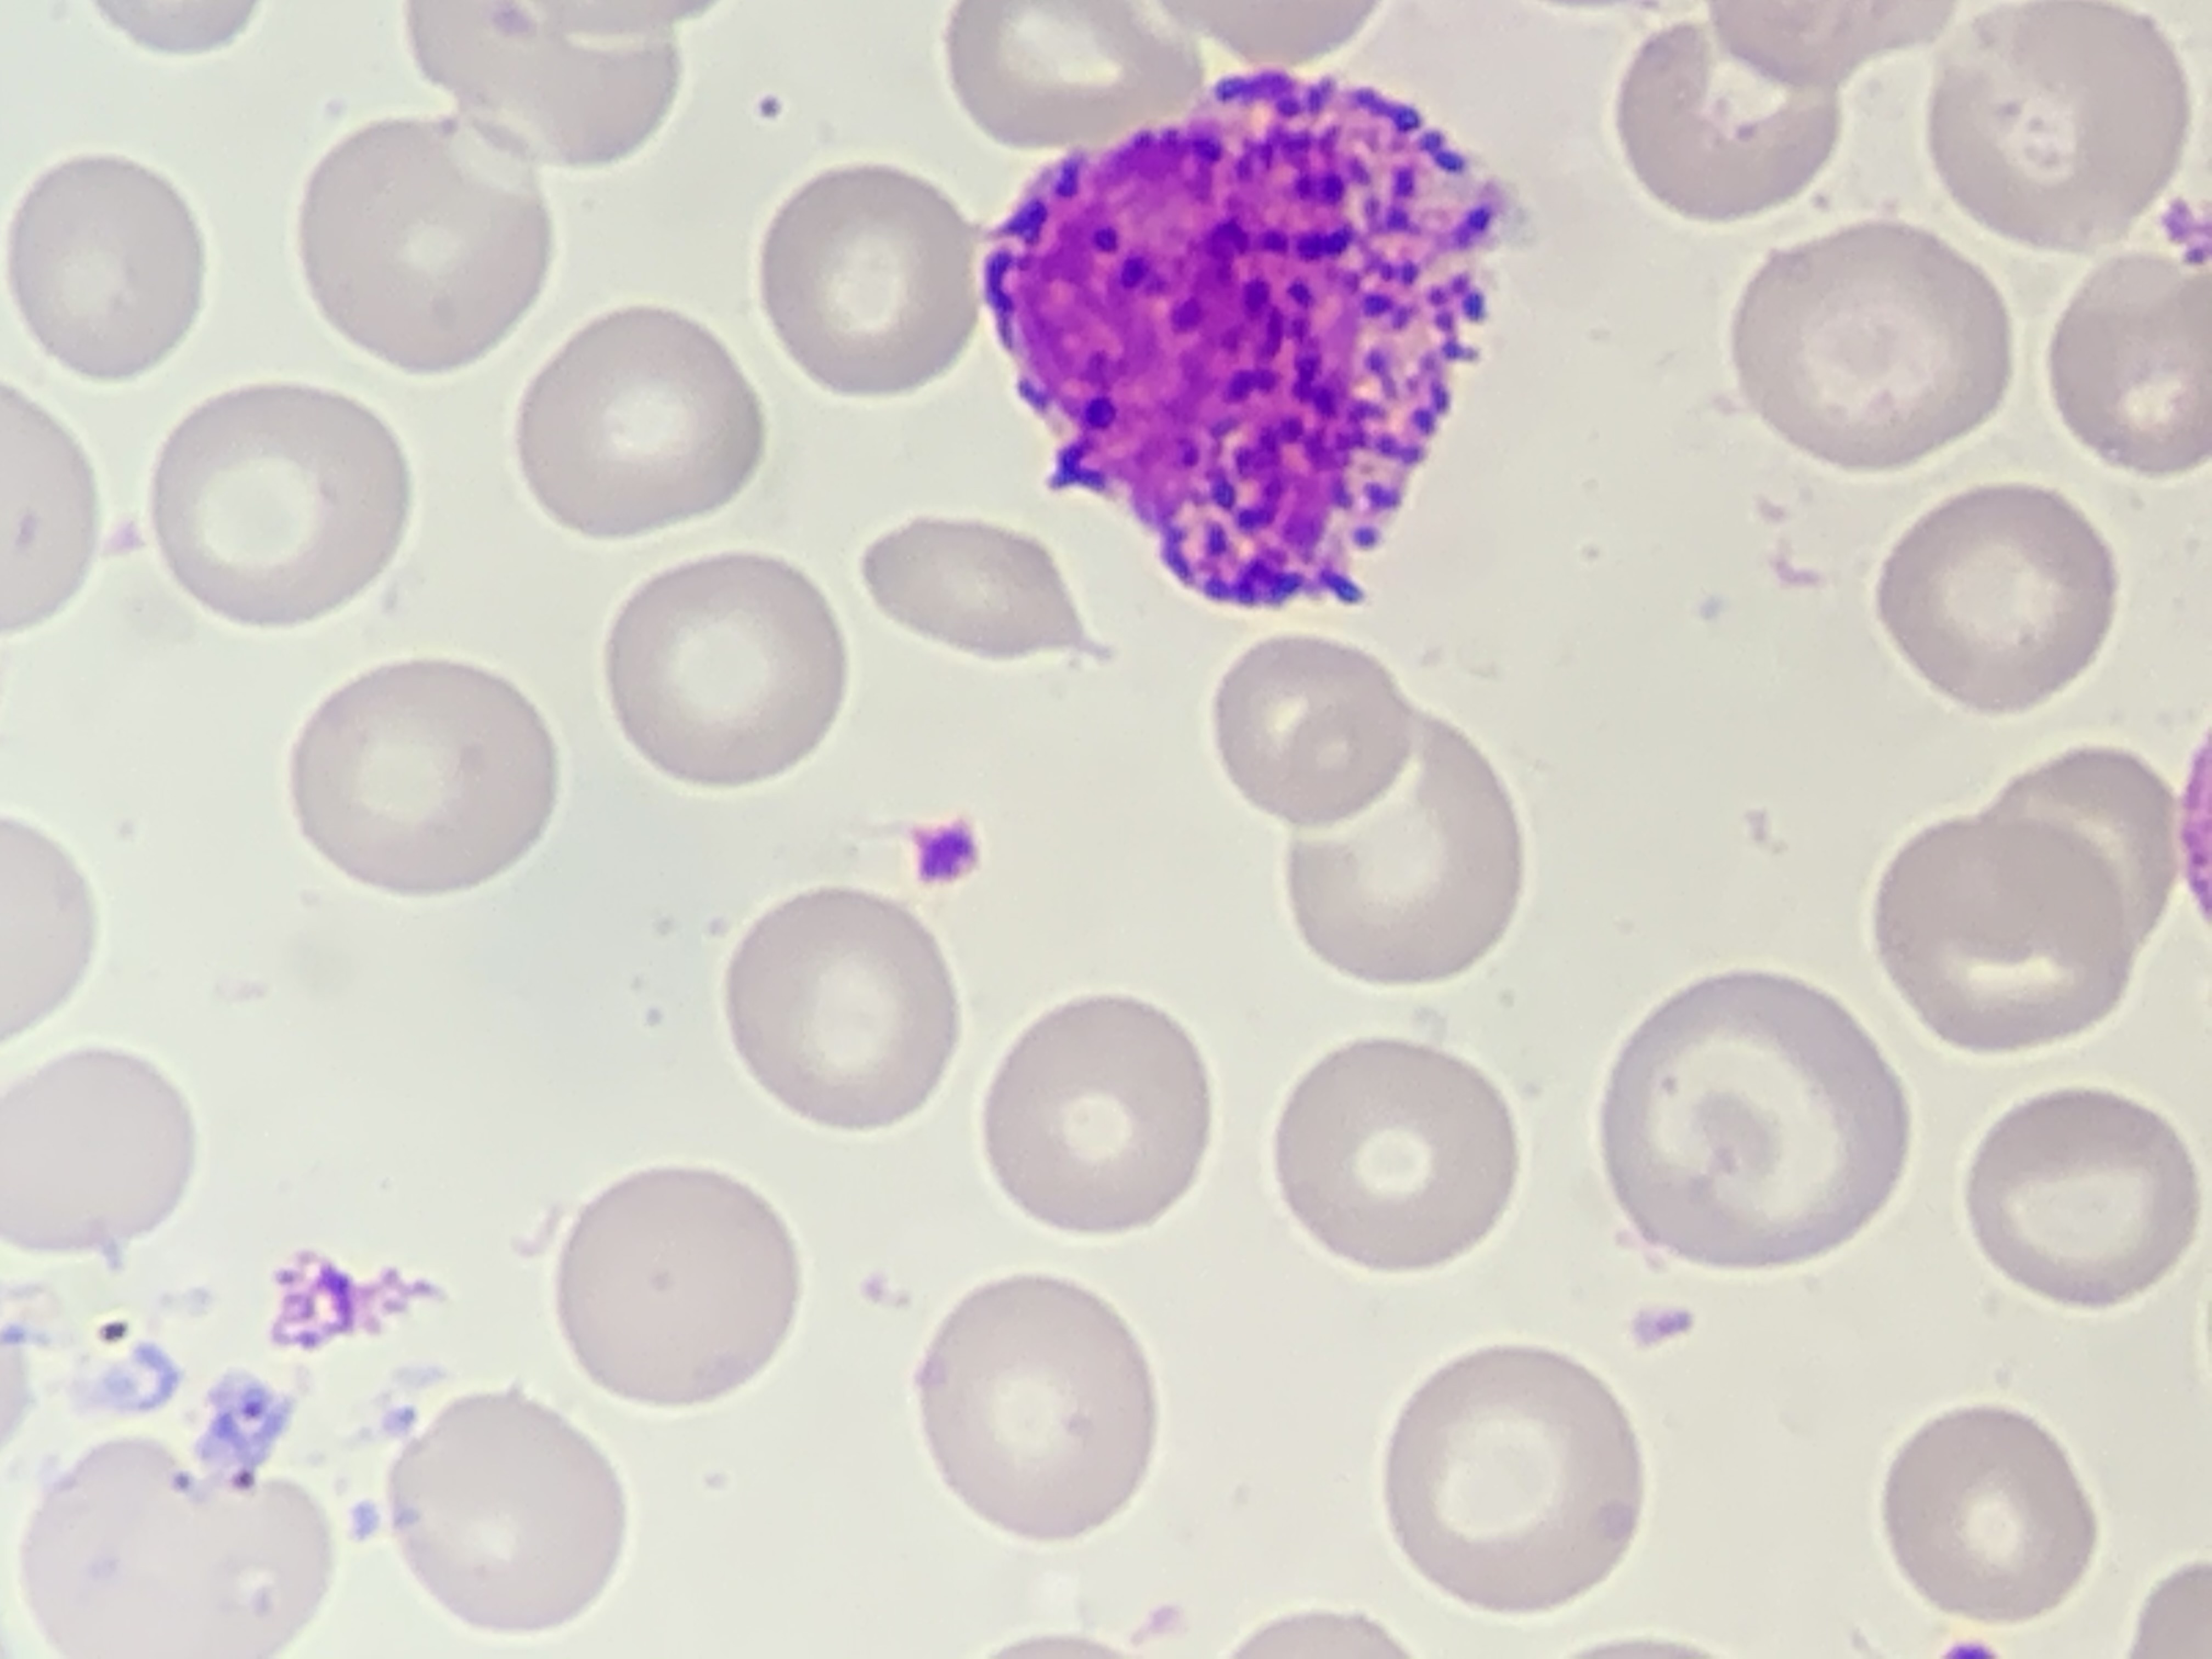
Cell type: MYELOCYTE